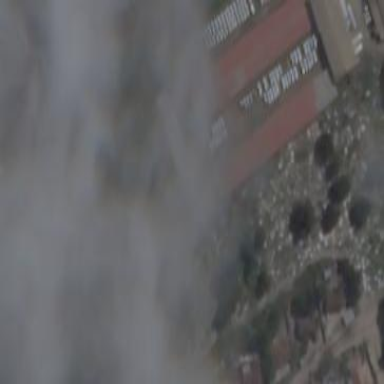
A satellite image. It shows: Cemetery.